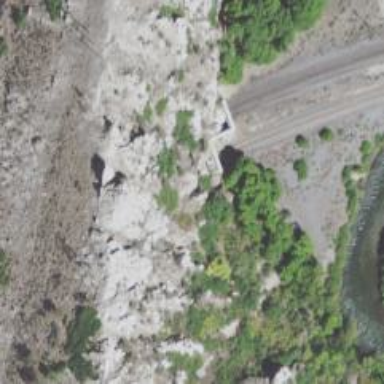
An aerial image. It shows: Railway with two tracks.